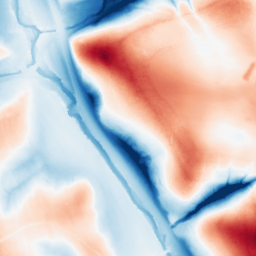
Category: edge_preserving
Decomposition family: guided
Decomposition parameters: radius: 32
eps: 0.1
Upsampling method: quintic
Upsampling parameters: scale: 8
Upsampling scale: 8